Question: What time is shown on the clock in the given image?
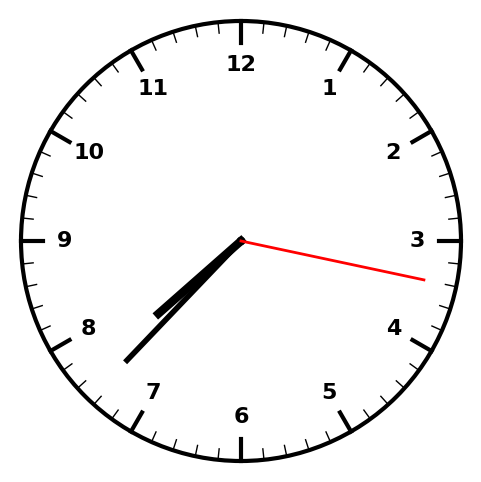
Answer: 07:37:17